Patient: sex M, age 29
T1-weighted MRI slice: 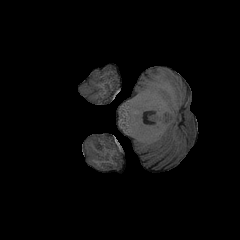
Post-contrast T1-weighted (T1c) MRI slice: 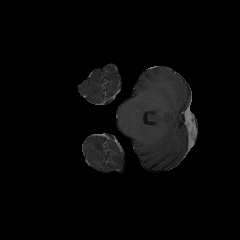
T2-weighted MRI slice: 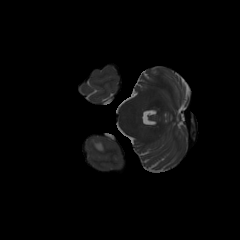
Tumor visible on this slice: yes
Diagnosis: Astrocytoma, IDH-mutant
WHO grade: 2